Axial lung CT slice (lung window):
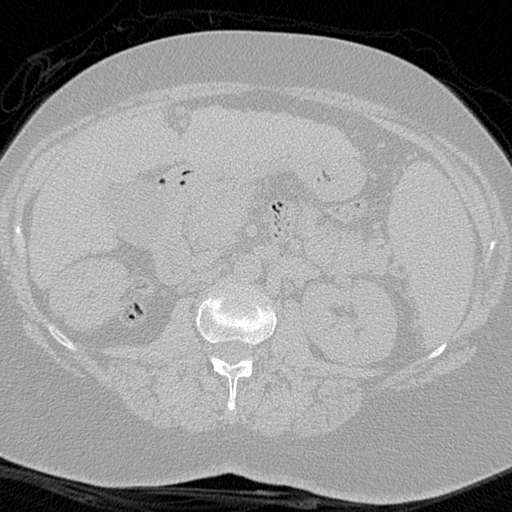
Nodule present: no